Interaction volume radius: 5 \u00c5
Interaction volume height: 20 \u00c5
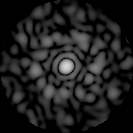
Disorder parameter: 0.8029